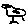
Label: bird